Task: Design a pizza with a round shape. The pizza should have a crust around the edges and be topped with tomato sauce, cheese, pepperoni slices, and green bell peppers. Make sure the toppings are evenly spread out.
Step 145:
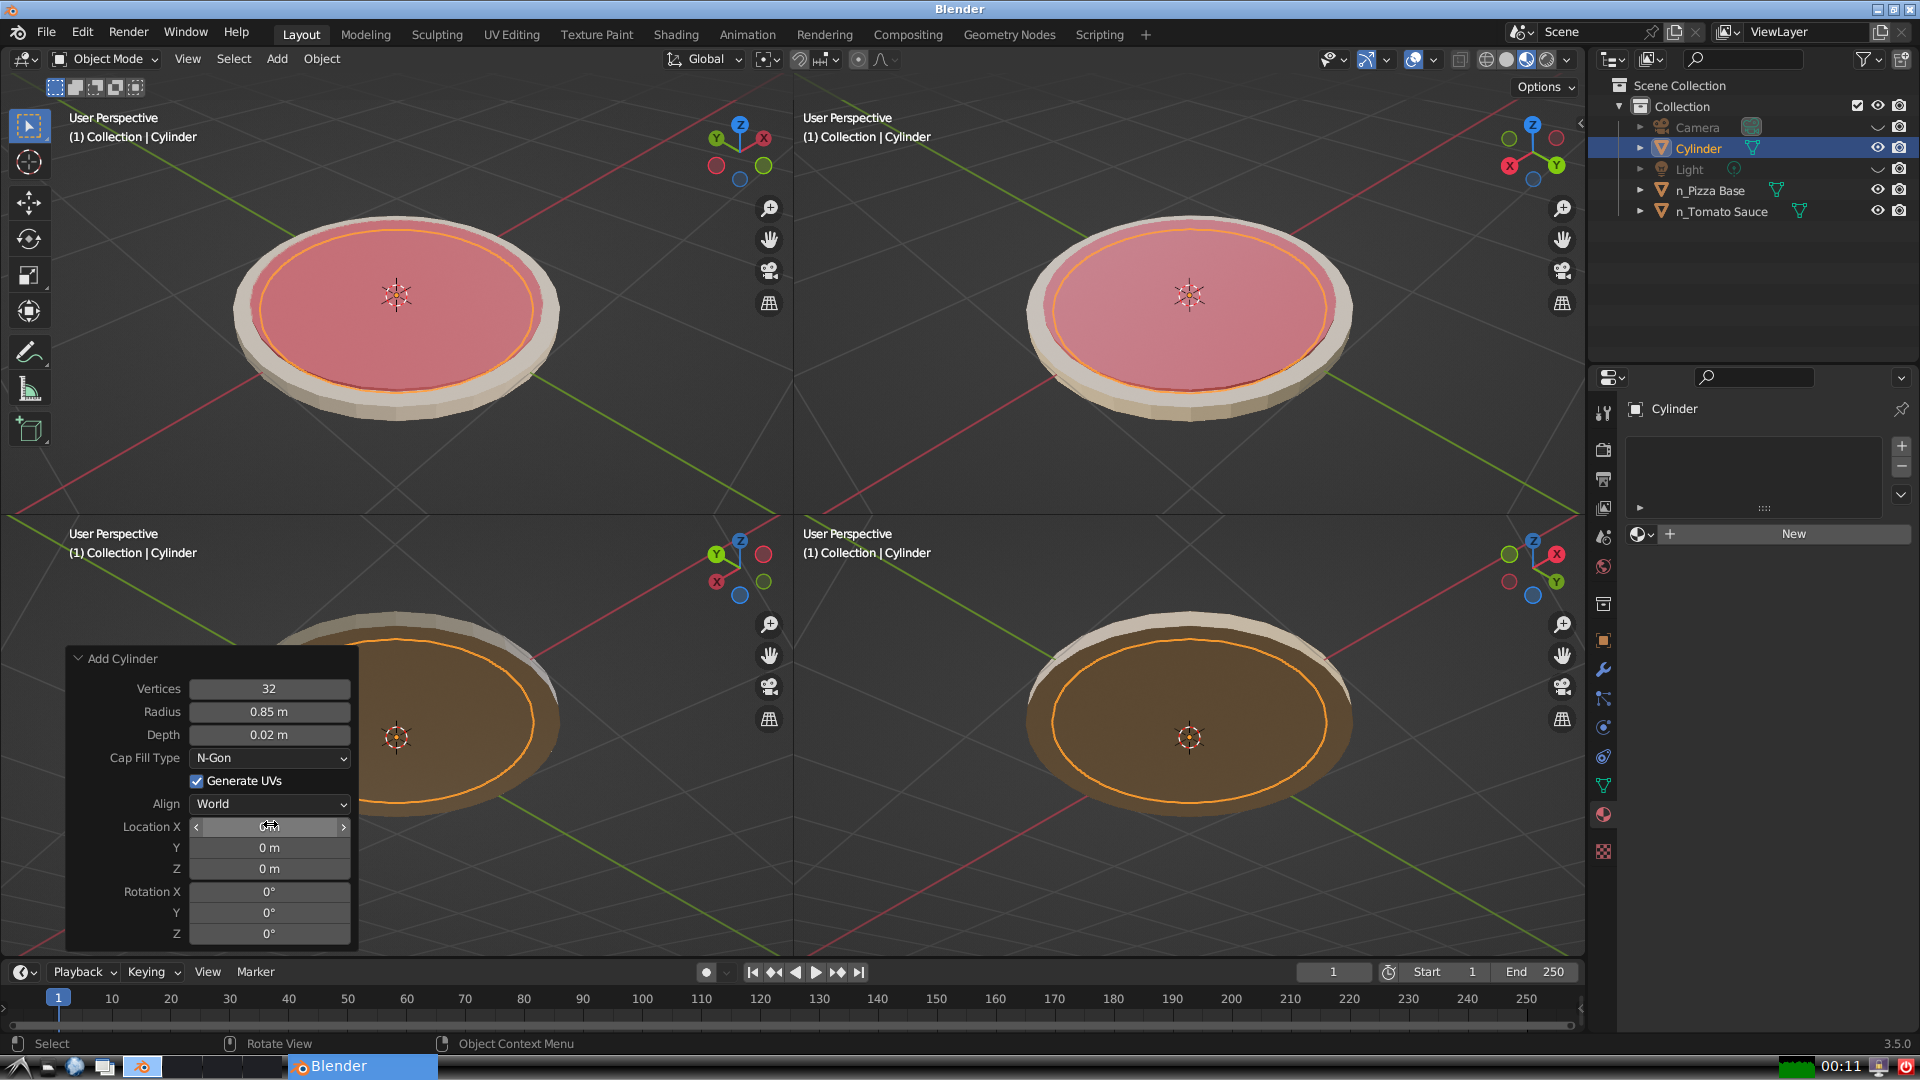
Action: {"mouse_move": [270, 844]}